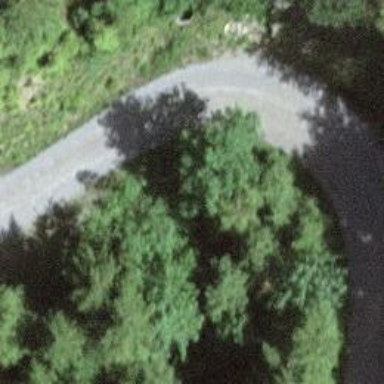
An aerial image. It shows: Culvert tunnel.